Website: macys
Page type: billing-address
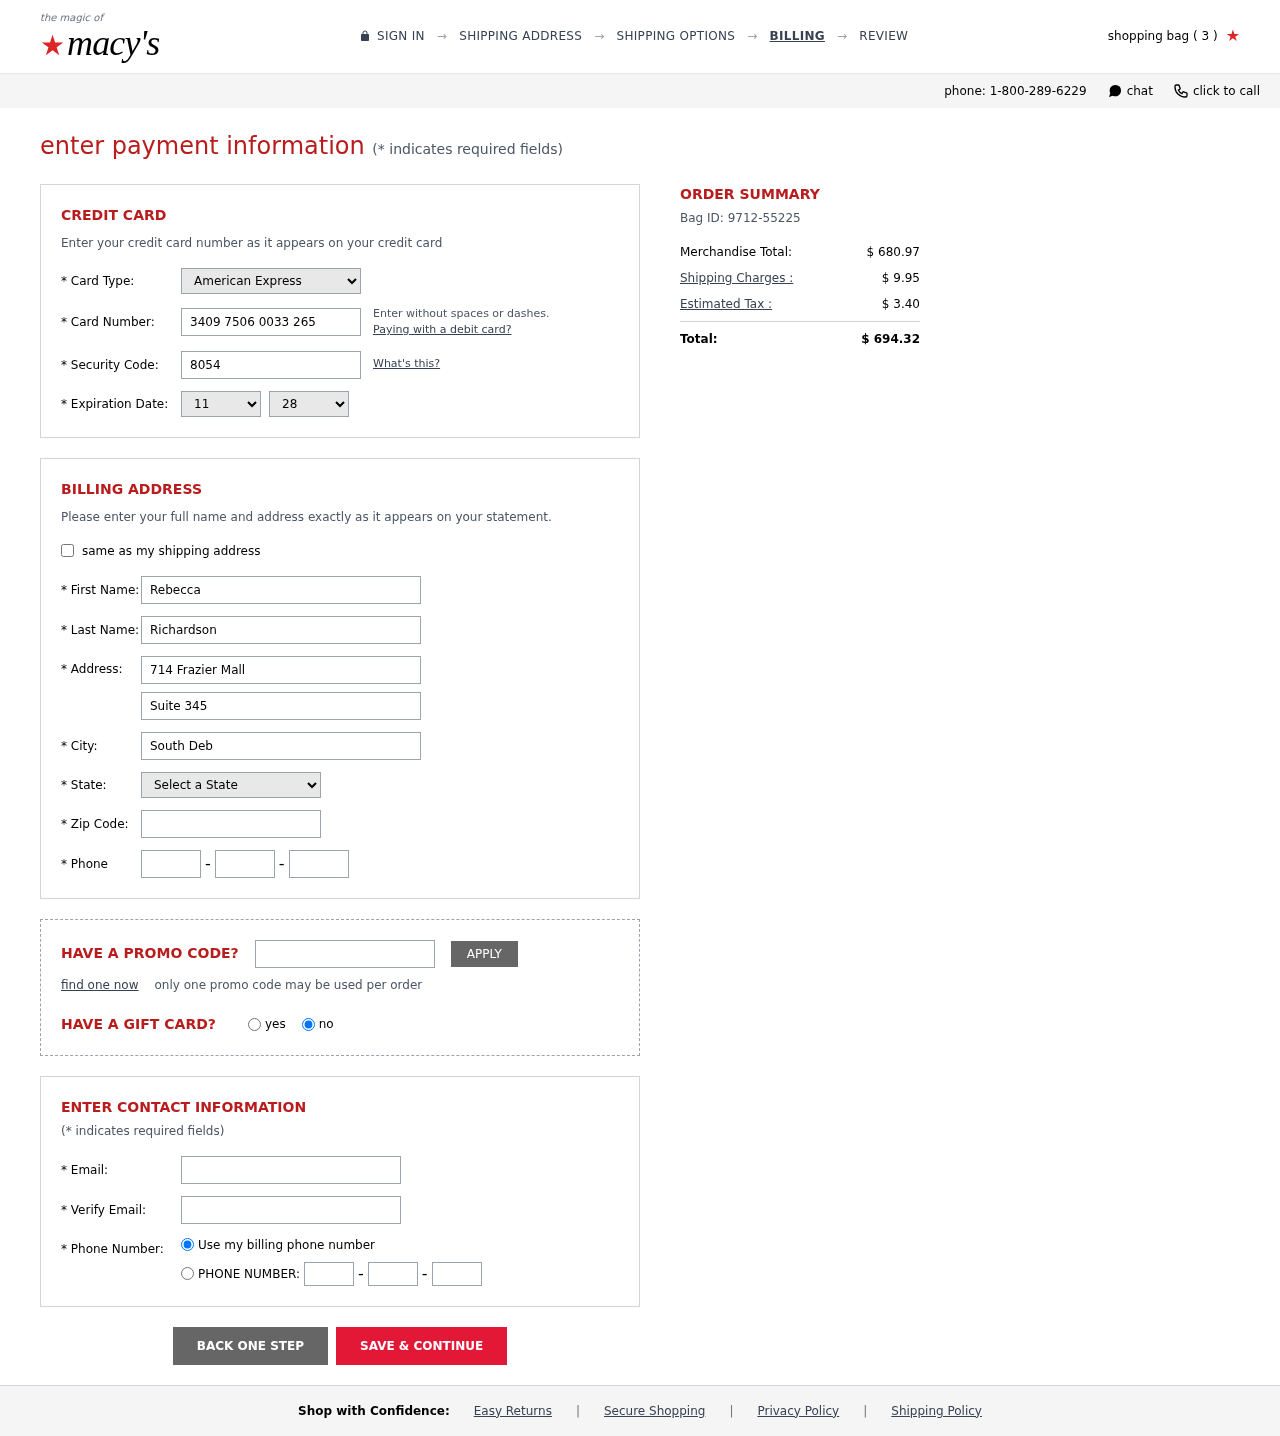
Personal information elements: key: PII_CARD_CVV
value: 8054
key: PII_CARD_EXPIRY_MONTH
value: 11
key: PII_CARD_EXPIRY_YEAR
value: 28
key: PII_CARD_NUMBER
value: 3409 7506 0033 265
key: PII_CARD_TYPE
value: American Express
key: PII_CITY
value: South Deborahberg
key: PII_EMAIL
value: rebecca.richardson@gmail.com
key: PII_FIRSTNAME
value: Rebecca
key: PII_LASTNAME
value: Richardson
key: PII_PHONE_AREA
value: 537
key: PII_PHONE_PREFIX
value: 782
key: PII_PHONE_SUFFIX
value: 3363
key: PII_POSTCODE
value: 81291
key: PII_STATE_ABBR
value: AR
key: PII_STREET
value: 714 Frazier Mall
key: PII_STREET2
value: Suite 345
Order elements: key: ORDER_NUM_ITEMS
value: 3
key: ORDER_ID
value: Bag ID: 9712-55225
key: ORDER_SUBTOTAL
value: $ 680.97
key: ORDER_SHIPPING_COST
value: $ 9.95
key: ORDER_TAX
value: $ 3.40
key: ORDER_TOTAL
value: $ 694.32